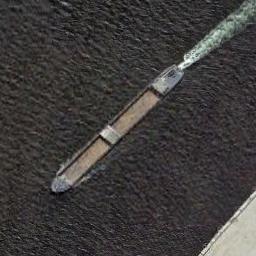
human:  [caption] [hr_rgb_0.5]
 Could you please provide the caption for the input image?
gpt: There is a ship in the black water near the shore .

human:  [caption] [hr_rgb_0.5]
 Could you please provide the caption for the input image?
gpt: A blue bulk carrier travels on the blue sea .

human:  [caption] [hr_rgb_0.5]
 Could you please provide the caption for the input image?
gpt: There is a ship at sea .

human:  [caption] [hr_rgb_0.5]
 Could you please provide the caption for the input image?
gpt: The ship is sailing in the deep blue water .

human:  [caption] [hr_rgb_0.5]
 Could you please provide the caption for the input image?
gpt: The ship is surrounded by water .